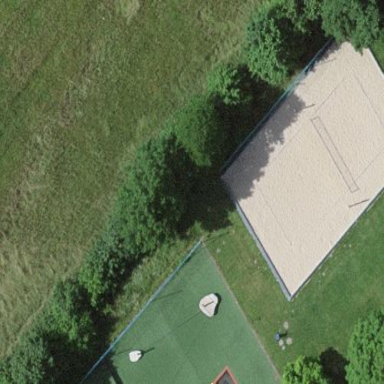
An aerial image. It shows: Beach volleyball pitch for leisure activities.